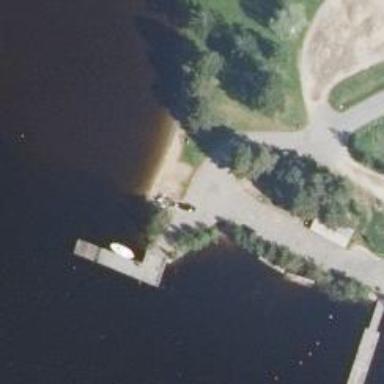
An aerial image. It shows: Slipway on leisure land.